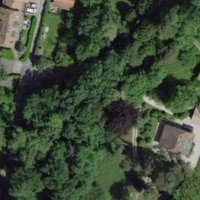
EUNIS habitat code: 54
Species observed at this site:
Hedera helix